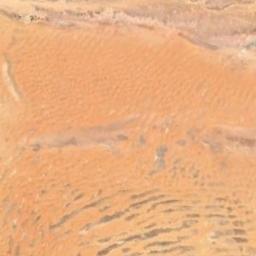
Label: desert